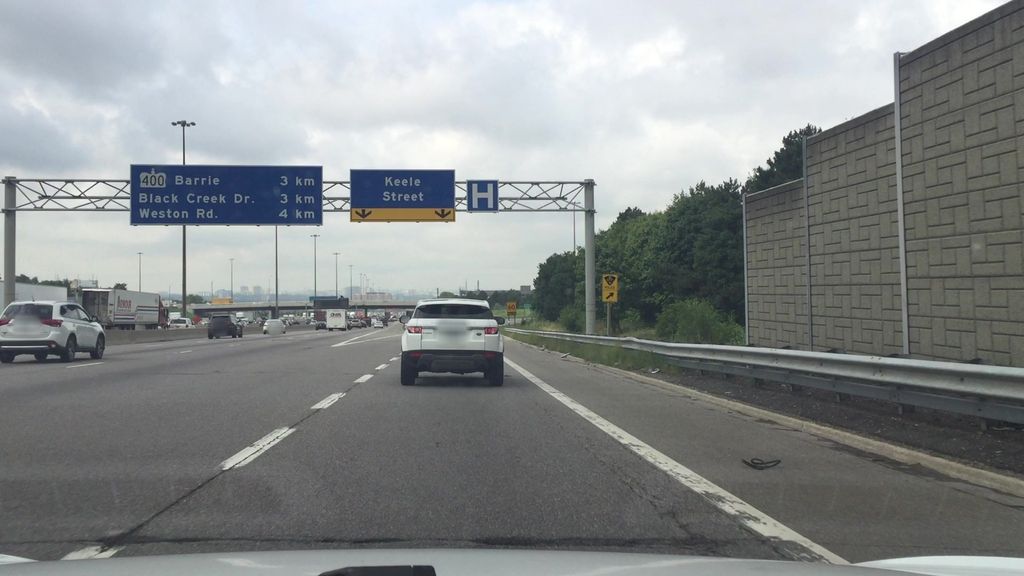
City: toronto